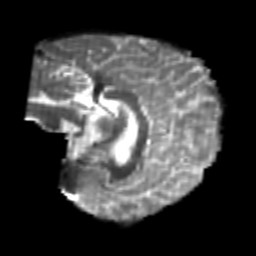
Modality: T2w
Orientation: sagittal
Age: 24
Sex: male
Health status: healthy
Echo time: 0.074 s